The plot is a time-scale (wavelet) decomposition of a bearing vibration signal. Classify the bearing condition as one of: normal, inner_race, outer_race, ball.
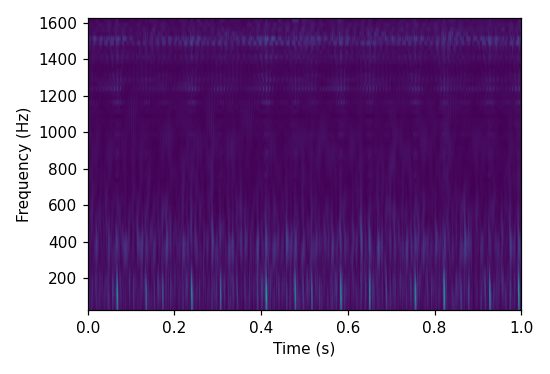
Answer: outer_race